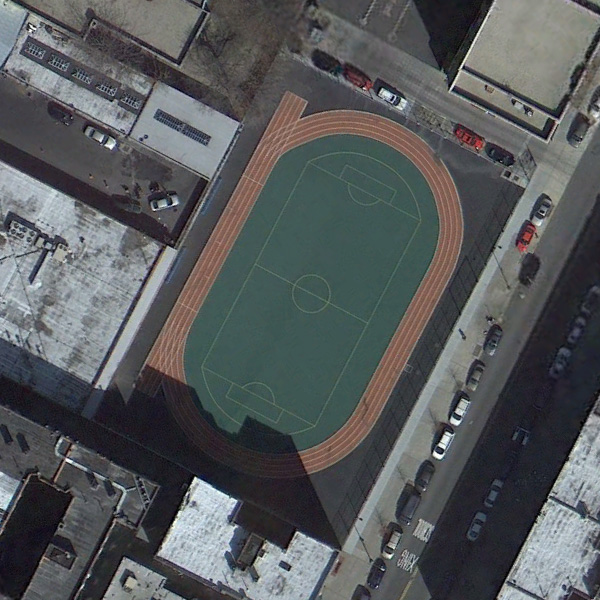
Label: Playground